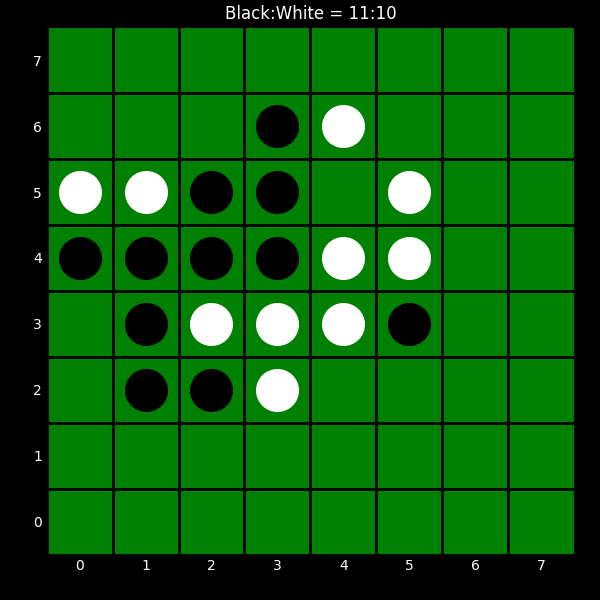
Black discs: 11
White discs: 10